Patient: sex F, age 36
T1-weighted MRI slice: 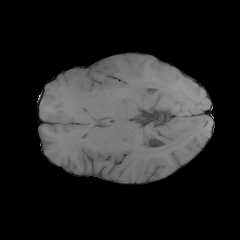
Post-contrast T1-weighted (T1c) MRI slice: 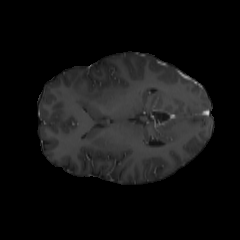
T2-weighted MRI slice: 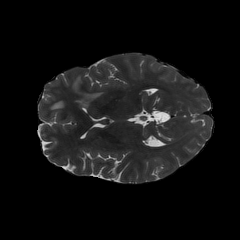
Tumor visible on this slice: yes
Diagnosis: Glioblastoma, IDH-wildtype
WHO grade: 4